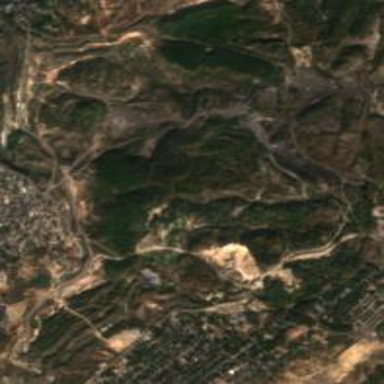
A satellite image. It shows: Spoil heap that is man-made.